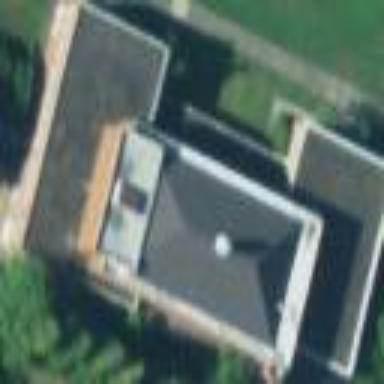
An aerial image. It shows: Auditorium building.